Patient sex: M
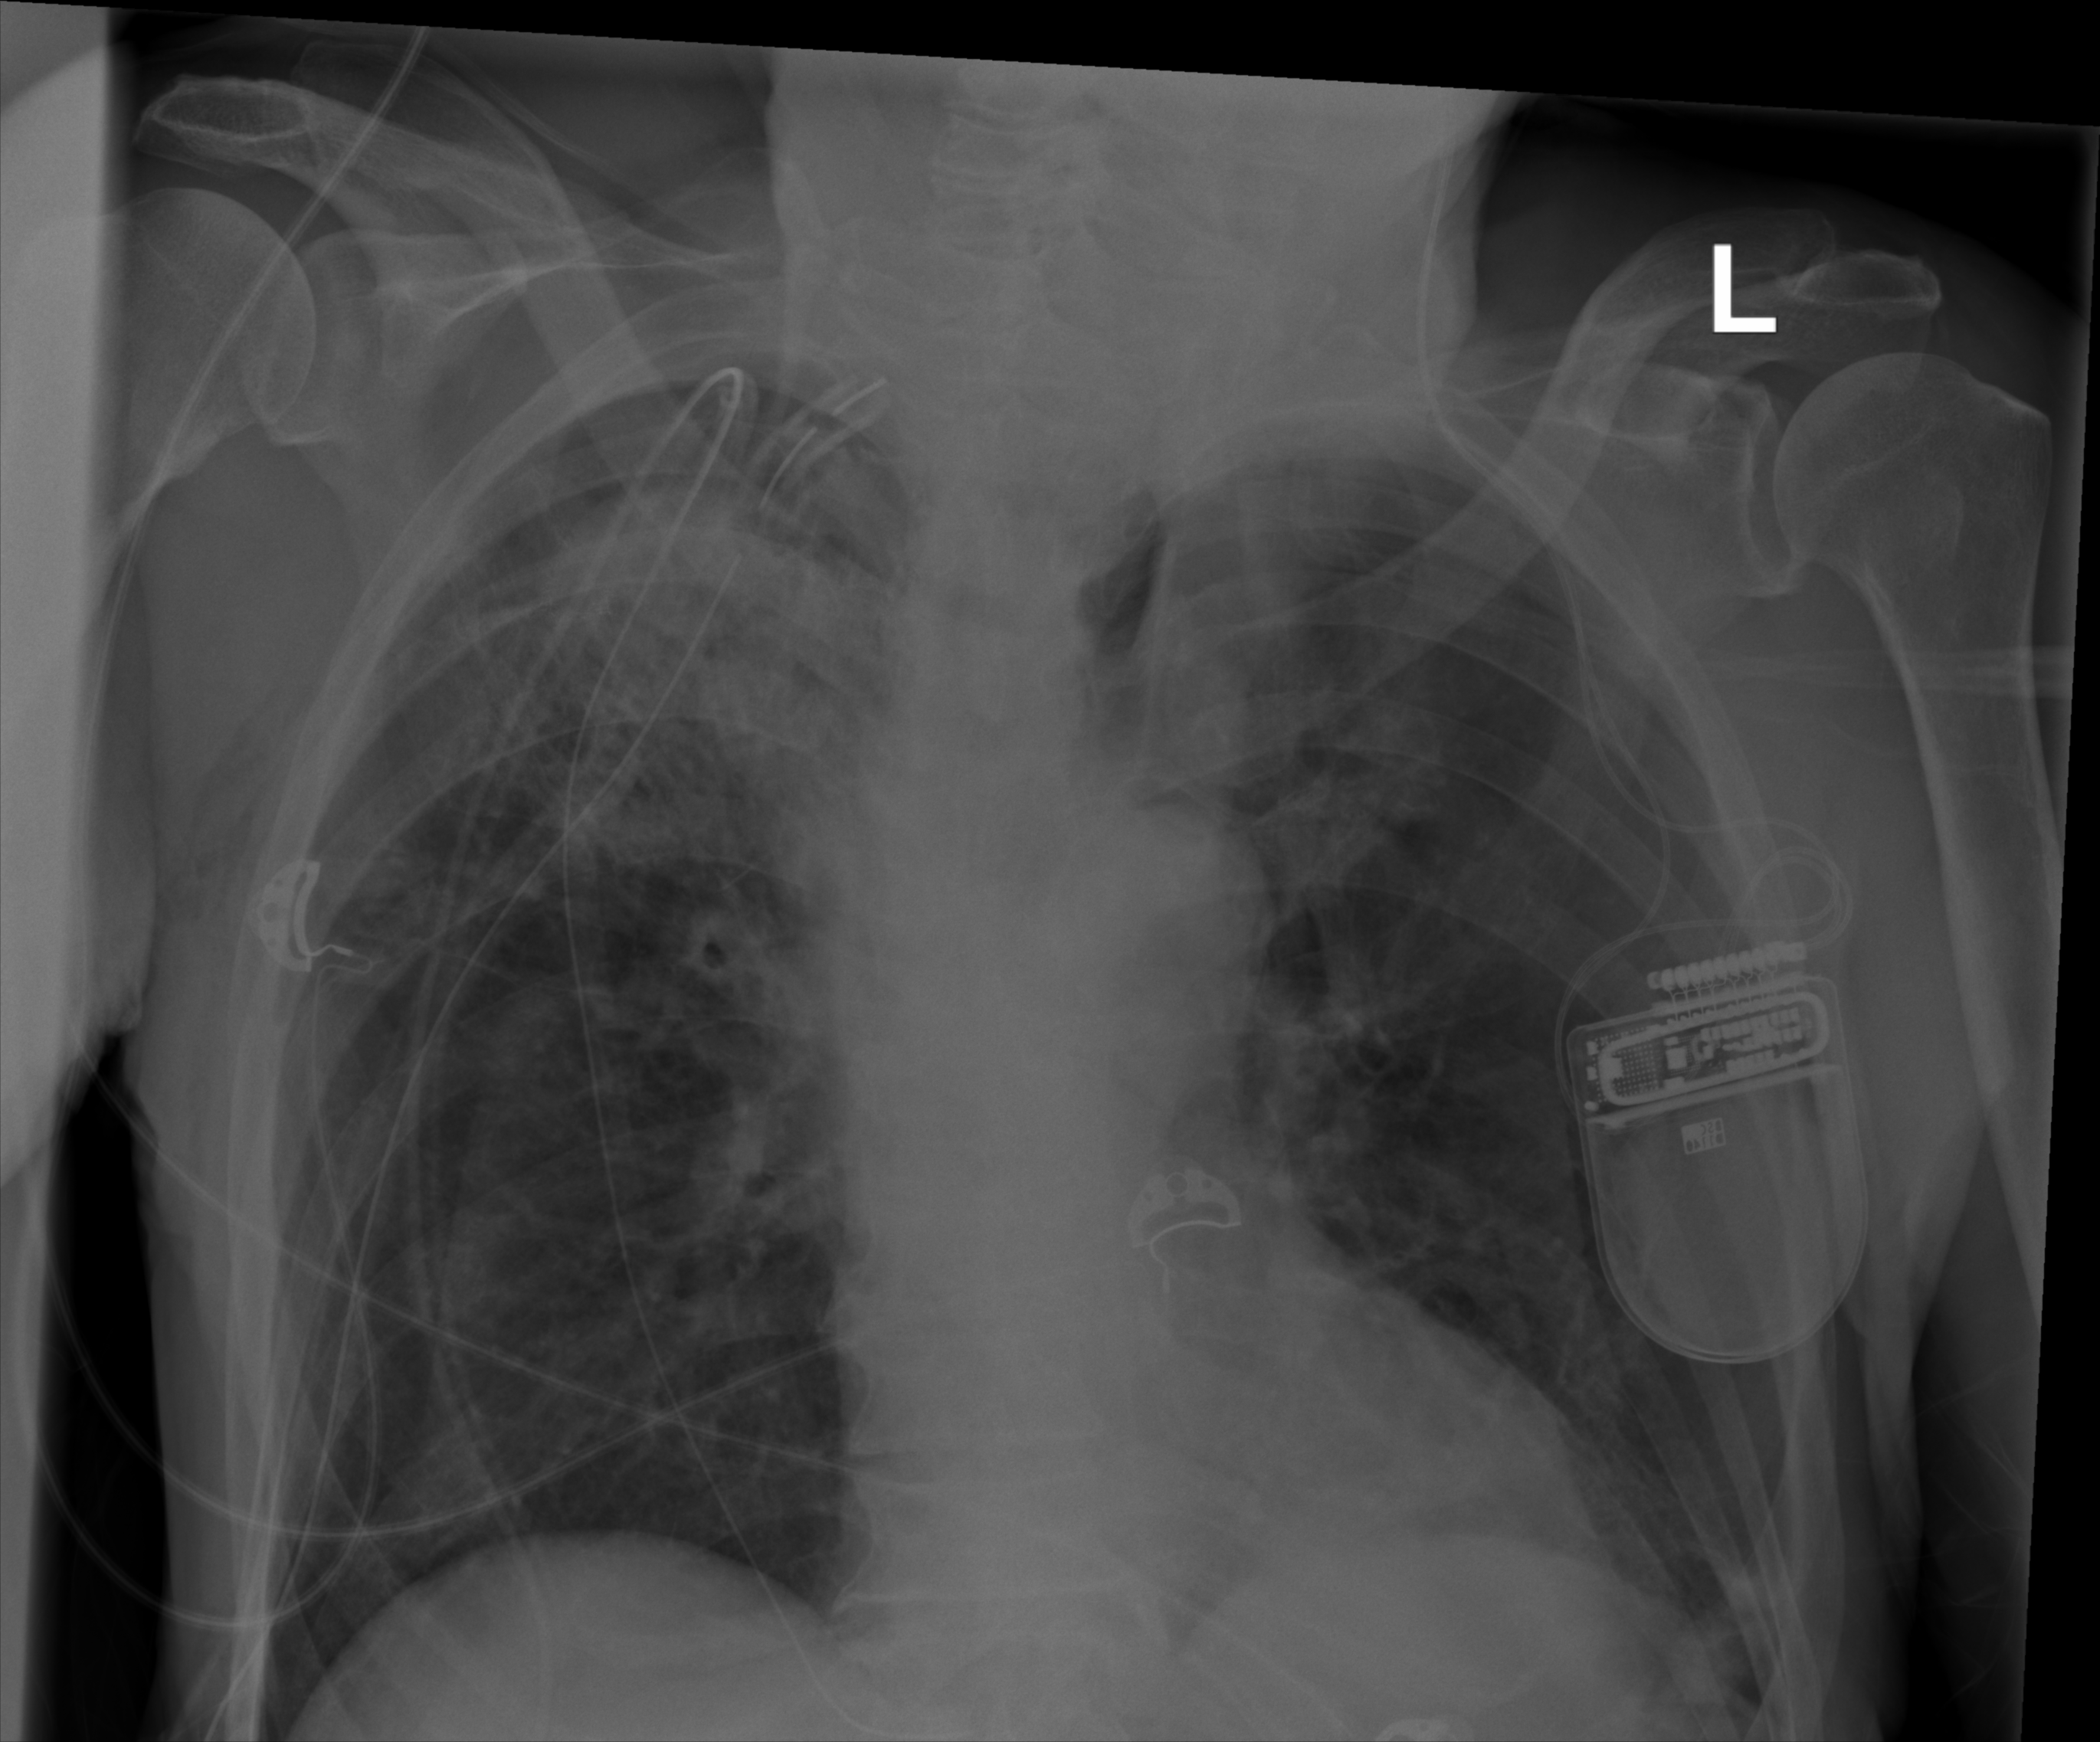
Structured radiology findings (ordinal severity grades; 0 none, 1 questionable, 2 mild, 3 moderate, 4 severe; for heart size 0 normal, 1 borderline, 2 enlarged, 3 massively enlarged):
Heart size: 0
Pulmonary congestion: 0
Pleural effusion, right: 2
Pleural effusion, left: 0
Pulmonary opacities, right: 2
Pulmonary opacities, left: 0
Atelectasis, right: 3
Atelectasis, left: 0